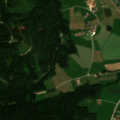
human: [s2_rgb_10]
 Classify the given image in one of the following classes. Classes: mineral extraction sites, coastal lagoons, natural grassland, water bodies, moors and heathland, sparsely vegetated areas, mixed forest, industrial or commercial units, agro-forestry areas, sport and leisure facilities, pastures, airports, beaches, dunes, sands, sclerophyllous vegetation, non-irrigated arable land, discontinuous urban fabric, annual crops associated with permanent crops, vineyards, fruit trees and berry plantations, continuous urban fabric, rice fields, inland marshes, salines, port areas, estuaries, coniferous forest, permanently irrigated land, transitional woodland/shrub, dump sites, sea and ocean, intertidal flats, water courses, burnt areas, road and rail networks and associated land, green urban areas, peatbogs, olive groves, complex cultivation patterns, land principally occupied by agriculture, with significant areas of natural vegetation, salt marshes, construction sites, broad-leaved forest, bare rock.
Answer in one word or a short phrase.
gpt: complex cultivation patterns, mixed forest